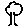
Label: tree